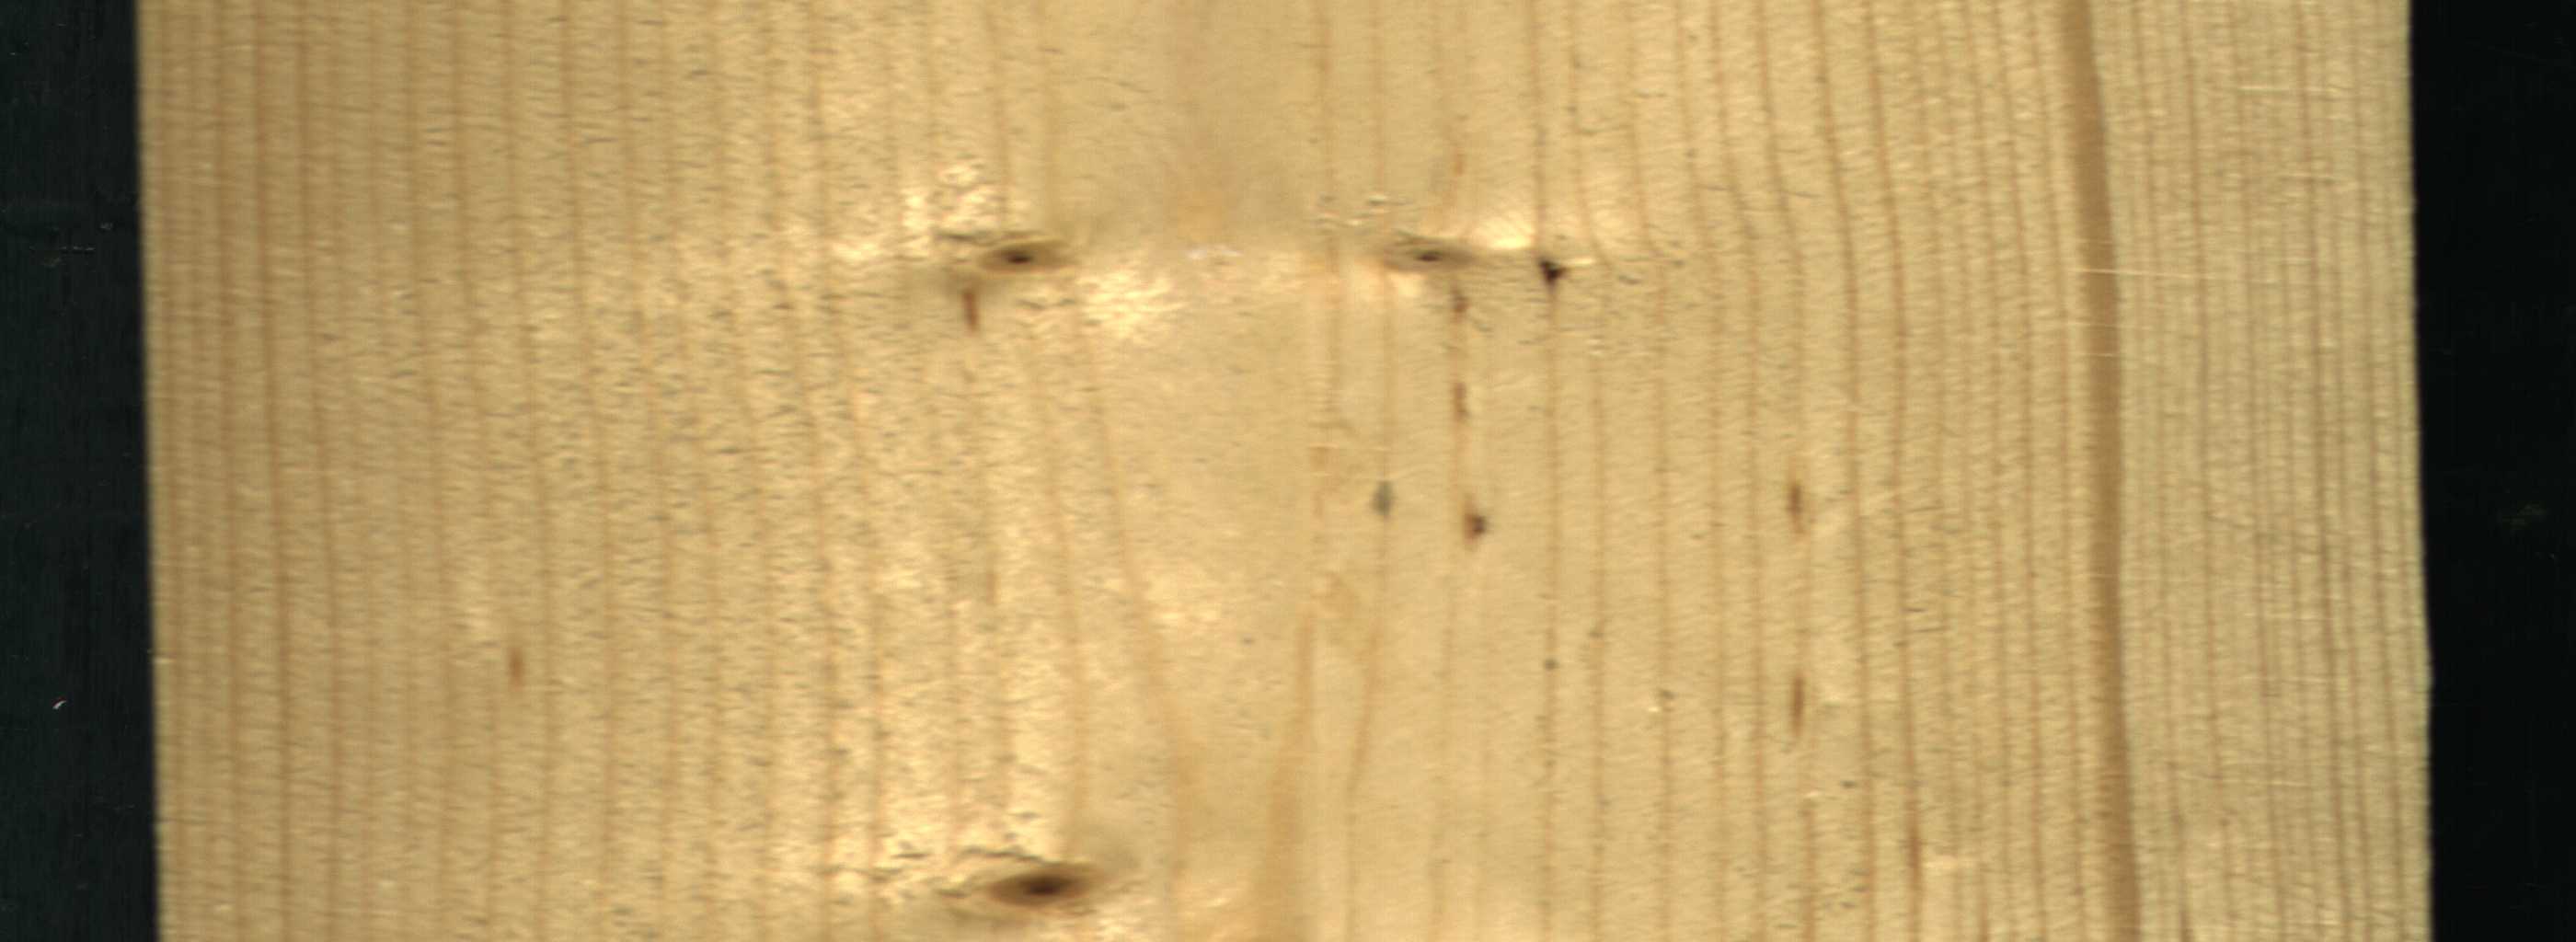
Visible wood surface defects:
resin
Live_Knot
Live_Knot
Live_Knot